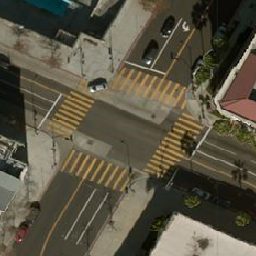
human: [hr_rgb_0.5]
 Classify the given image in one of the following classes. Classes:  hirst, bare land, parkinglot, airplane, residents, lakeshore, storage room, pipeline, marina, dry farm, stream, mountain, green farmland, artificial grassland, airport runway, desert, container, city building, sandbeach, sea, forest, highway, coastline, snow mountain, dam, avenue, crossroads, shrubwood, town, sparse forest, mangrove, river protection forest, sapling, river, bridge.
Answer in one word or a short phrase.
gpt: crossroads